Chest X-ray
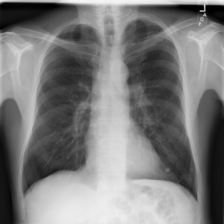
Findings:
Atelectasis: negative
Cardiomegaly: negative
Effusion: negative
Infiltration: negative
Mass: positive
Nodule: negative
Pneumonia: negative
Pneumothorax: negative
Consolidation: negative
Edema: negative
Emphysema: positive
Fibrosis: negative
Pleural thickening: negative
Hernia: negative